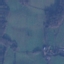
Land use / land cover: Pasture